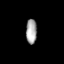
Tissue: lung
Cell type: Epithelial cells
Senescence score: 0.2145
Nuclear area (px): 265
Mean DAPI intensity: 165.491